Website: walmart
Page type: billing-address
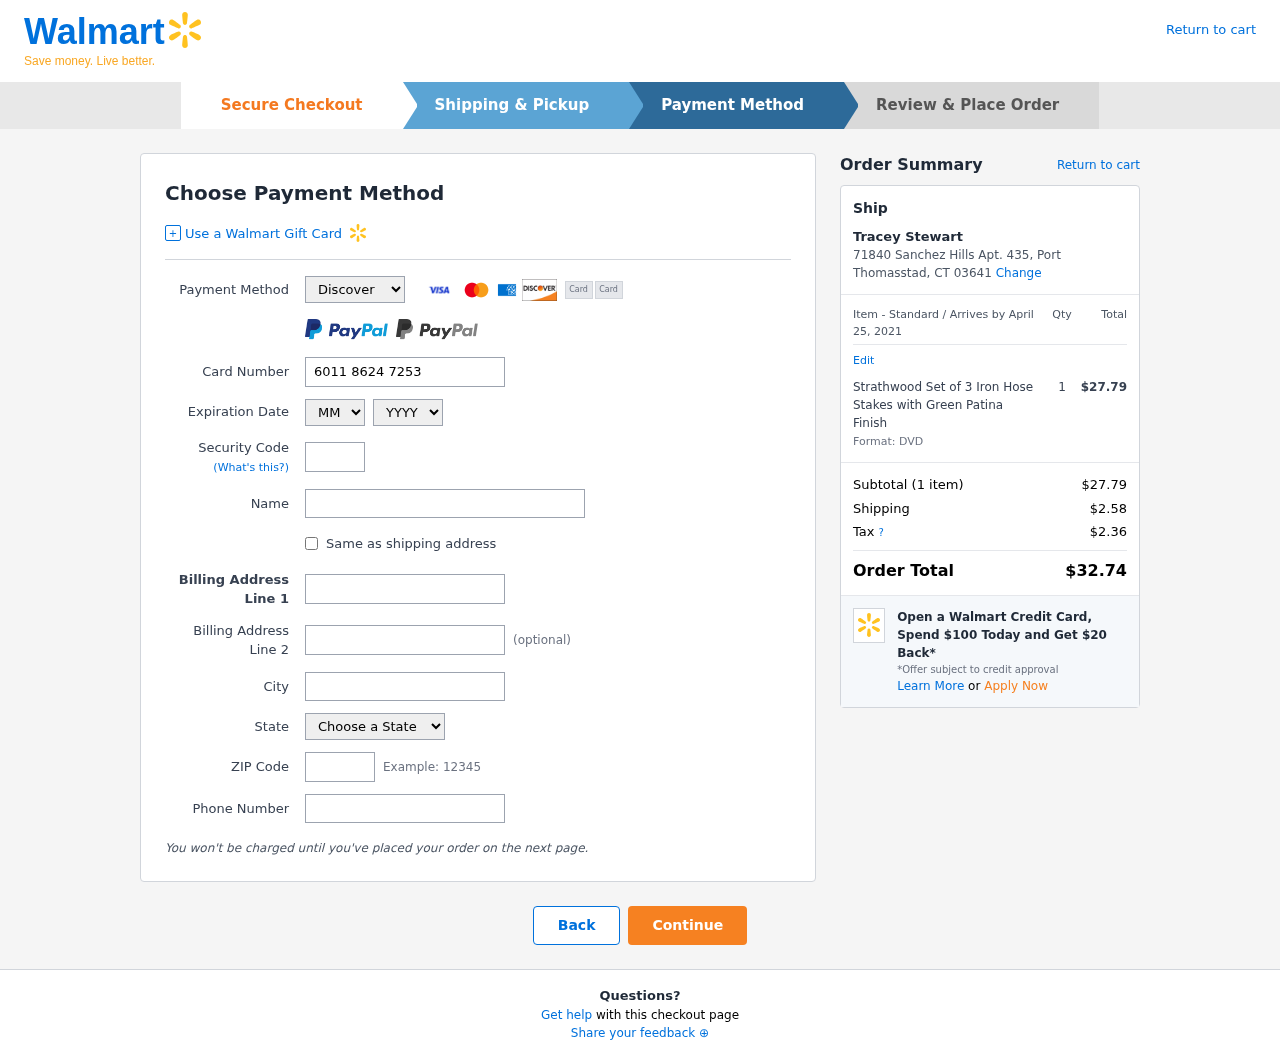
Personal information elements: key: PII_CARD_CVV
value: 709
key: PII_CARD_EXPIRY_MONTH
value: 07
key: PII_CARD_EXPIRY_YEAR
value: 30
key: PII_CARD_NUMBER
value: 6011 8624 7253 6348
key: PII_CARD_TYPE
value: Discover
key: PII_CITY
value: Port Thomasstad
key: PII_CITY_STATE_ZIP
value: Port Thomasstad, CT 03641
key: PII_FULLNAME
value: Tracey Stewart
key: PII_PHONE
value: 8509777254
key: PII_POSTCODE
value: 03641
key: PII_STATE
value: Connecticut
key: PII_STREET
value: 71840 Sanchez Hills Apt. 435
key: PII_FULLNAME2
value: Tracey Stewart
Product elements: key: PRODUCT1_NAME
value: Strathwood Set of 3 Iron Hose Stakes with Green Patina Finish
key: PRODUCT1_PRICE
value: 27.79
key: PRODUCT1_QUANTITY
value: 1
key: PRODUCT1_DESC
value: Format: DVD
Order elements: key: ORDER_DELIVERY_DATE
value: April 25, 2021
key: ORDER_NUM_ITEMS
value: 1
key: ORDER_SUBTOTAL
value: $27.79
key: ORDER_SHIPPING_COST
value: $2.58
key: ORDER_TAX
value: $2.36
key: ORDER_TOTAL
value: $32.74